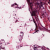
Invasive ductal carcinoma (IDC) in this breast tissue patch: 0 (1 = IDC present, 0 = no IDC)